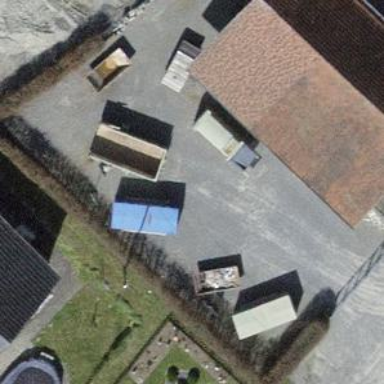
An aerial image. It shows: Recycling container for scrap metal. It is designated as recycling amenity.